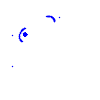
Particle: electron